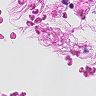
Metastatic tissue present: no